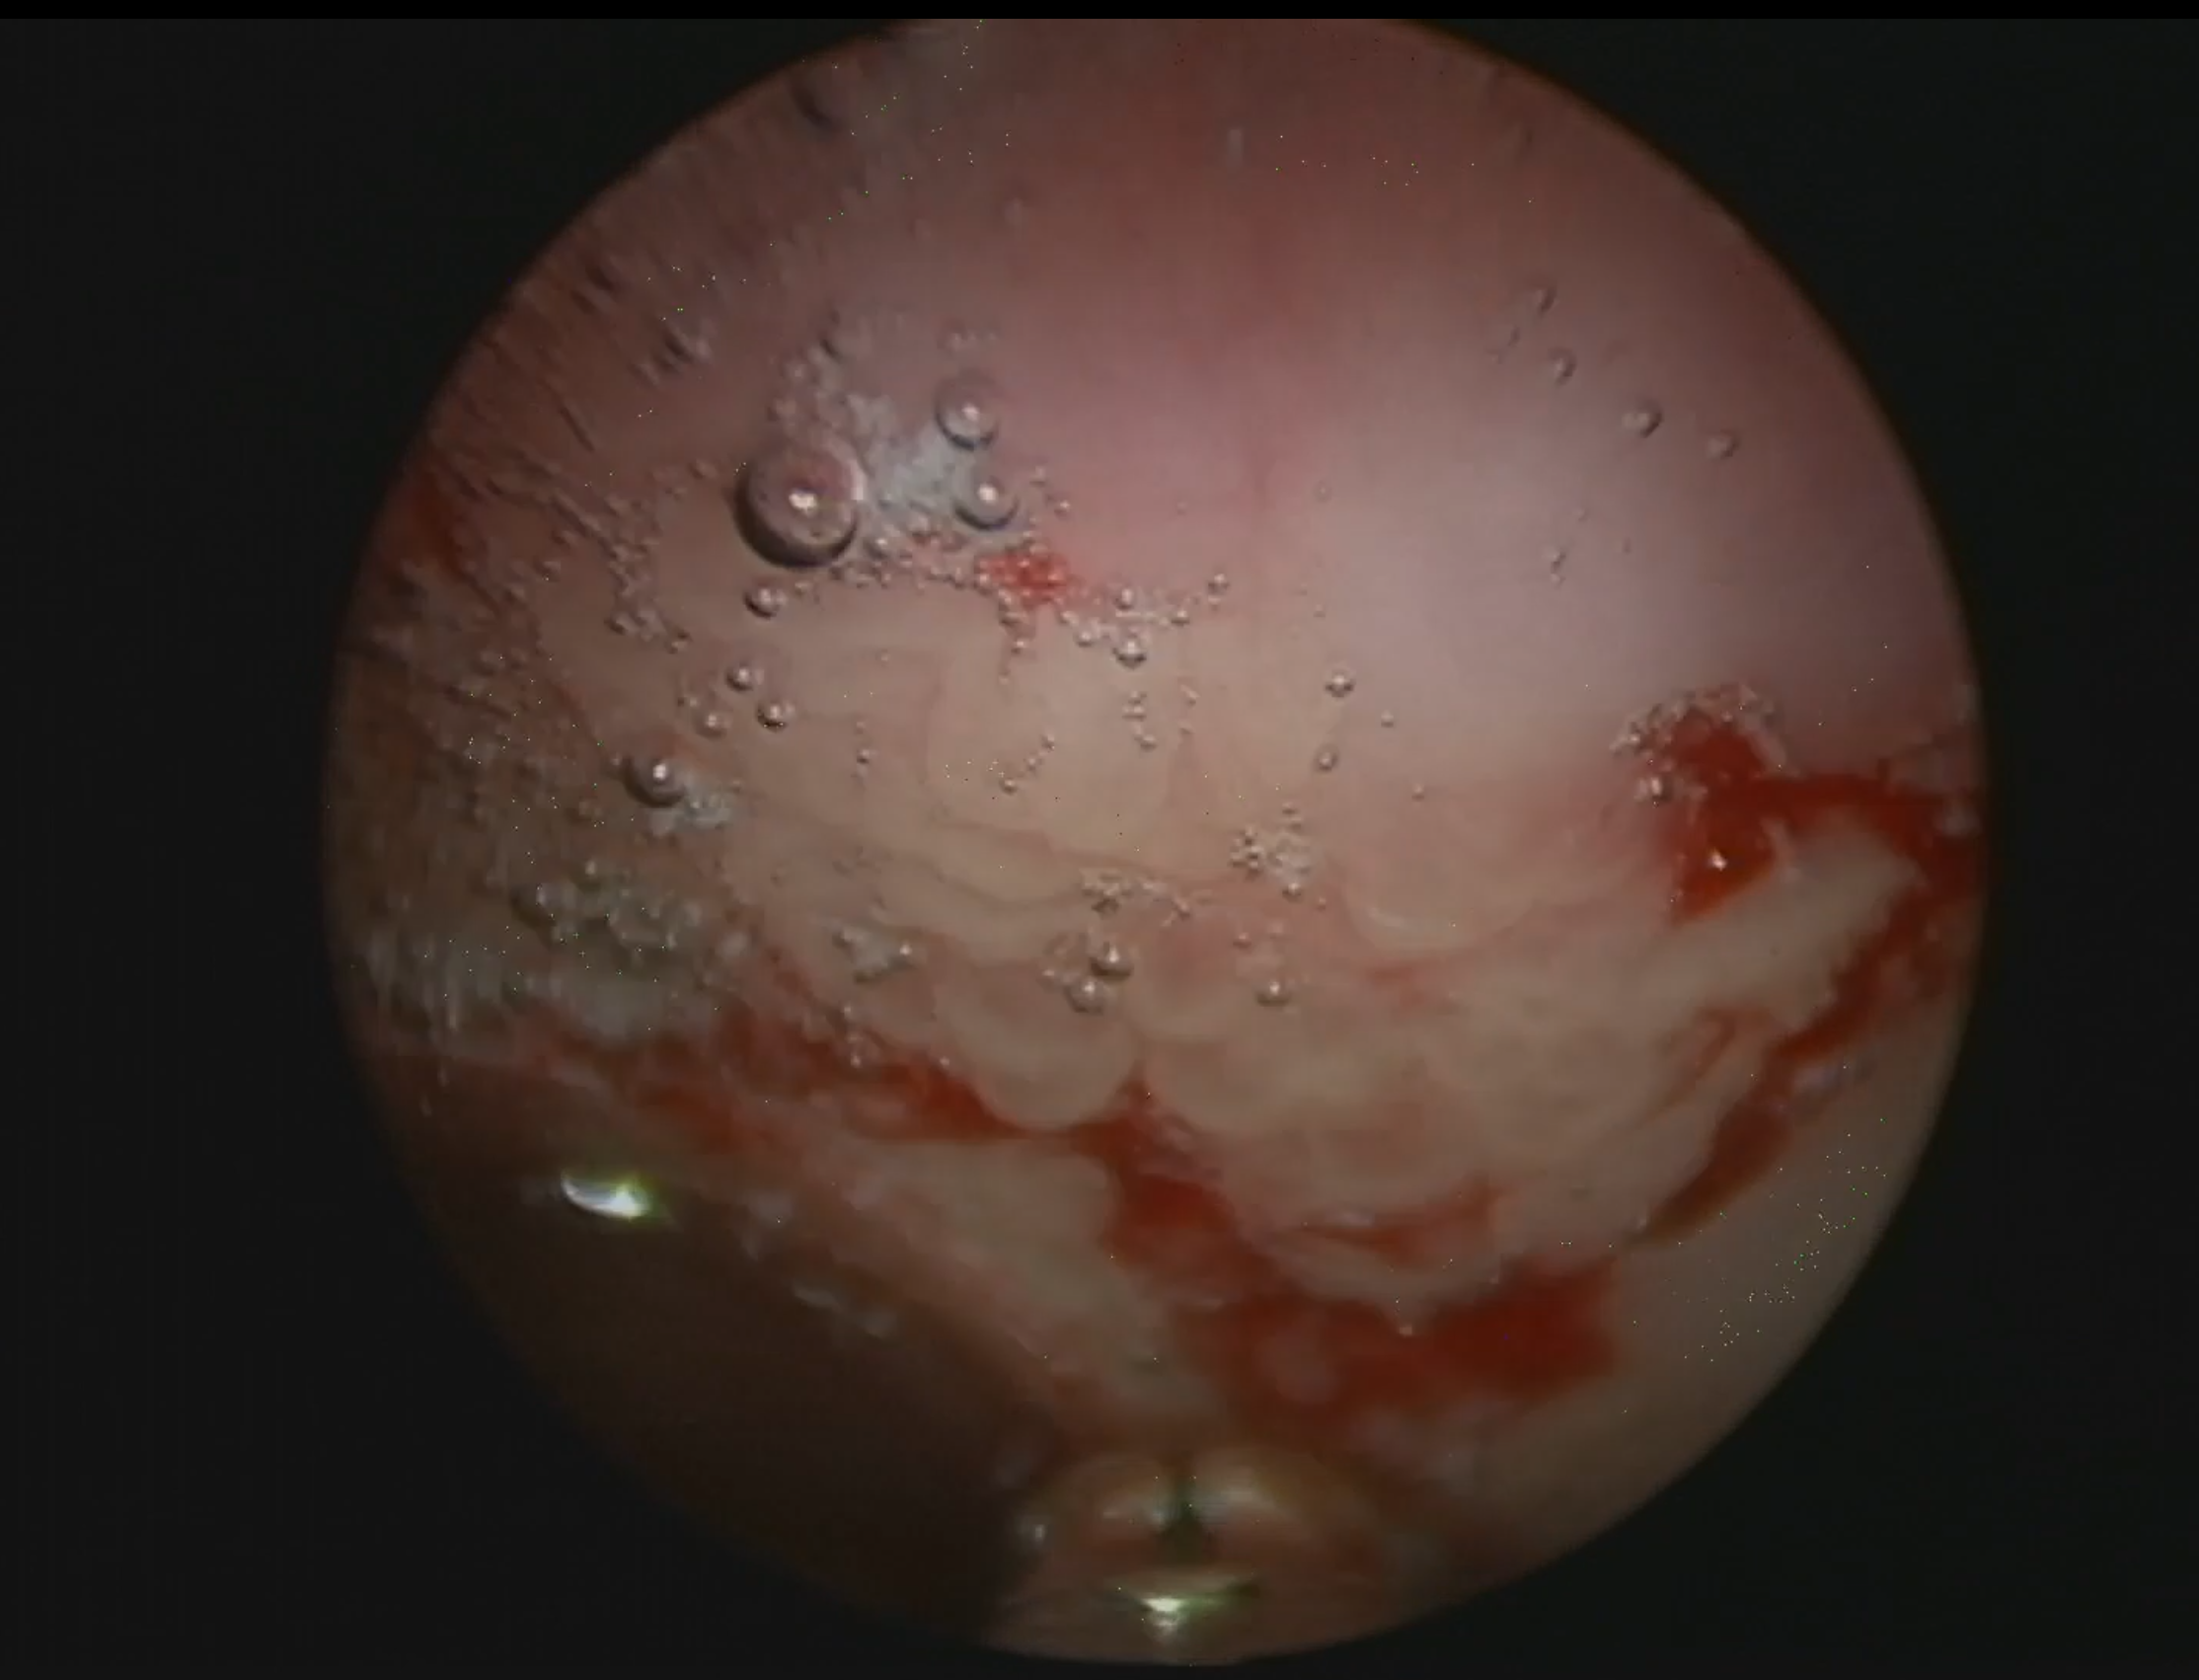
Modality: WLC
Class: Malignant
Subclass: HighGradePapillary
Lesion: L2
Stage: Ta
Morphology: Non-papillary
Bladder cancer association: Yes